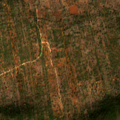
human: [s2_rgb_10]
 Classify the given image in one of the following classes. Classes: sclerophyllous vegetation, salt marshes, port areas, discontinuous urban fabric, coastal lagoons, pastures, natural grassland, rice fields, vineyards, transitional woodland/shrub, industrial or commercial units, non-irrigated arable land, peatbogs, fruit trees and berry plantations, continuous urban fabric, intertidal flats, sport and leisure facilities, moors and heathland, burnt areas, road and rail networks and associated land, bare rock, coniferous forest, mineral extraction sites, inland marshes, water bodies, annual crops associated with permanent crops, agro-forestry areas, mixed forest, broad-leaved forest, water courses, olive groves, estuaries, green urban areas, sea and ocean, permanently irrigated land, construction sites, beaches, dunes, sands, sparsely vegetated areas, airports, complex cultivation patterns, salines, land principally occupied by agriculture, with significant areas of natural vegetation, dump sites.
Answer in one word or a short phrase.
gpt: fruit trees and berry plantations, sclerophyllous vegetation